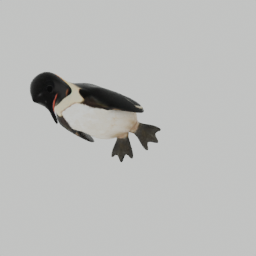
Label: animals